Question:
How to hide this lines when row is selected in 'JTable'?
I set to 'false': 'showVerticalLines', 'showGrid'.
Also setBorder to zero does not help.
Any ideas??
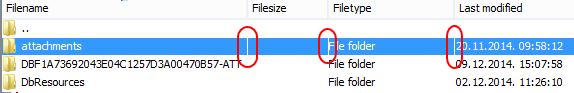
Answer: Try to add this:
'''
.setIntercellSpacing(new Dimension(0, 0));
'''
Maybe this is the problem. It's hard to be sure, because I don't know your code.